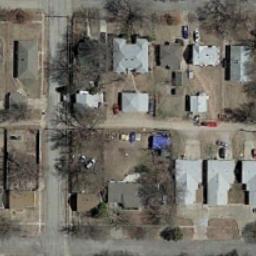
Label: medium_residential